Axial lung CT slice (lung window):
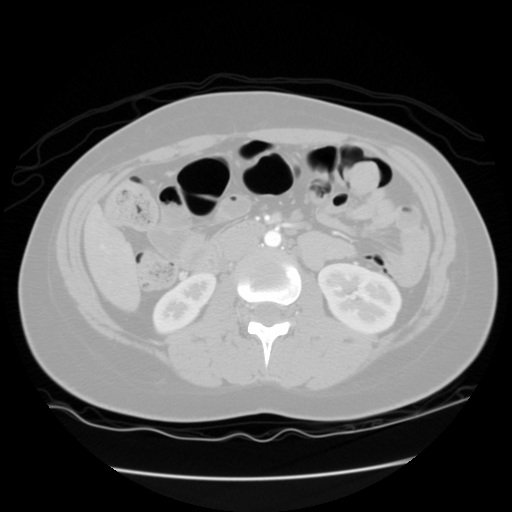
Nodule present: no